Question: I currently have two navigation drawers/menus:

However I need a little bit of help setting up an OnClick listener for the right Action Bar menu.
Currently - I have an onclick listener for the left Action Bar Menu
'''
@Override
public boolean onOptionsItemSelected(MenuItem item) {
if (mDrawerToggle.onOptionsItemSelected(item)) {
return true;
}
return super.onOptionsItemSelected(item);
}
'''
However I'm not sure how I might be able to handle an onClick event for the right Action Bar menu.
Any suggestions are greatly appreciated.
Full XML and Java Source:
<URL>
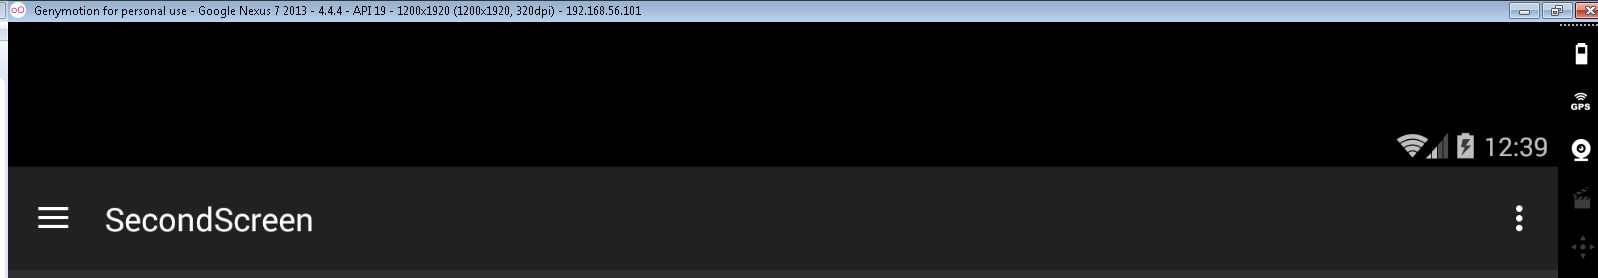
Answer: Try this:
'''
@Override
public boolean onOptionsItemSelected(MenuItem item) {
if (mDrawerToggle.onOptionsItemSelected(item)) {
return true;
} else {
switch (item.getItemId()) {
case R.id.action_more: // change the action_more with your own id in main.xml menu
// do your stuff here (your right click method)
return true;
// rest of your menu actions here...
}
}
return super.onOptionsItemSelected(item);
}
'''